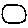
Label: circle